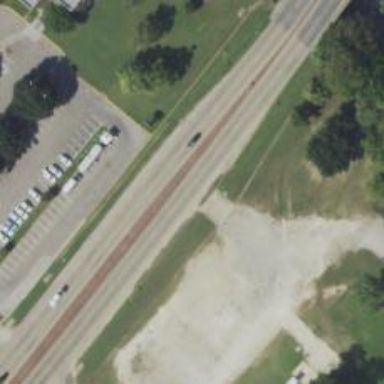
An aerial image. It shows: Primary road with asphalt surface.